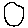
Label: circle